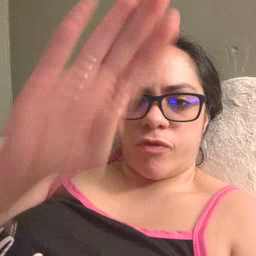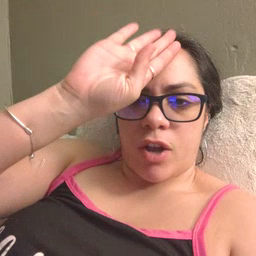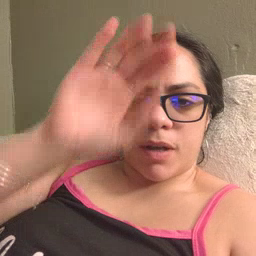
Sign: fireman